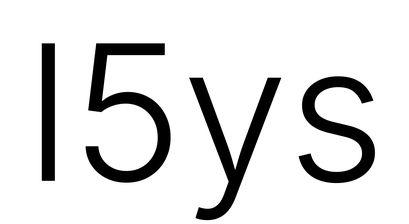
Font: Inter_Light